Interaction volume radius: 5 \u00c5
Interaction volume height: 15 \u00c5
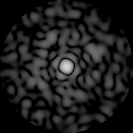
Disorder parameter: 0.781